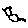
Label: cat